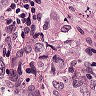
Metastatic tissue present: yes